Question: What i need help with is when someone choose which CRN (course number),
I need to direct them to another page or form and save the button clicked as a value. (redirect and send the clicked value to that page)

'''
<table class="table table-bordered table-hover table-striped">
<thead>
<tr style="background-color:#f2f2f2">
<th>CRN</th>
<th>Section</th>
<th>Course Title</th>
<th>Start Time</th>
<th>End Time</th>
<th>Room Number</th>
</tr>
<?php $db = new mysqli('localhost', 'root', '', 'mydb');
if ($db-> connect_error){
die("connection_failed:".$db-> connect_error);
}
$sql ="SELECT CRN, section, Crse_Title, Crse_Start_Time, Crse_End_Time, Room_Num from section";
$result = $db -> query($sql);
if($result -> num_rows > 0){
while ($row = $result-> fetch_assoc()) {
echo "<tr>
<td><button class='btn btn-md' type='submit' name='section-submit'>".$row["CRN"]."</button></td>
<td>". $row["section"]. "</td>
<td>". $row["Crse_Title"]. "</td>
<td>". $row["Crse_Start_Time"]."</td>
<td>". $row["Crse_End_Time"]."</td>
<td>". $row["Room_Num"]."</td>
</tr>";
}
echo "</table>";
}
else {
echo "0 result";
}
$db -> close();
?>
</thead>
</table>
'''
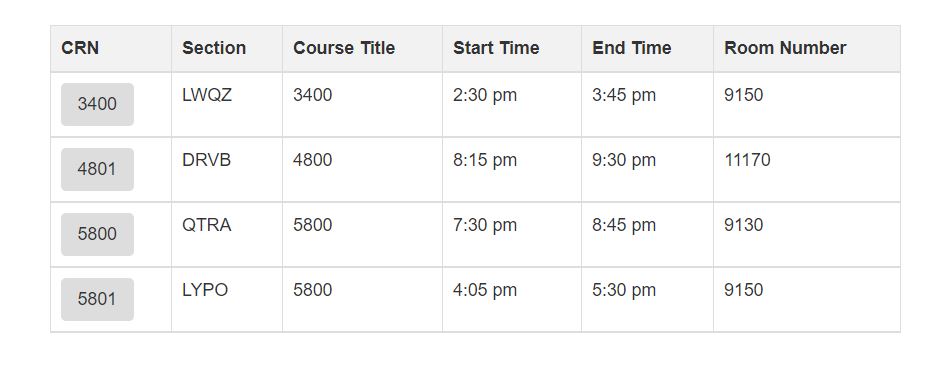
Answer: Unfortunately, I could not understand you completely.
However, I intend to help you.
What do i think you need:
'''
<table class="table table-bordered table-hover table-striped">
<thead>
<tr style="background-color:#f2f2f2">
<th>CRN</th>
<th>Section</th>
<th>Course Title</th>
<th>Start Time</th>
<th>End Time</th>
<th>Room Number</th>
</tr>
<?php
$db = new mysqli('localhost', 'root', '', 'mydb');
if($db->connect_error)
{
die("connection_failed:".$db->connect_error);
}
$sql="SELECT CRN, section, Crse_Title, Crse_Start_Time, Crse_End_Time, Room_Num from section";
$result = $db->query($sql);
if($result->num_rows > 0)
{
while ($row = $result->fetch_assoc())
{
echo "<tr>
<td><a href='course.php?id=".$row["CRN"]."' class='btn btn-md'>".$row["CRN"]."</a></td>
<td>". $row["section"]. "</td>
<td>". $row["Crse_Title"]. "</td>
<td>". $row["Crse_Start_Time"]."</td>
<td>". $row["Crse_End_Time"]."</td>
<td>". $row["Room_Num"]."</td>
</tr>";
}
//echo "</table>";
}
else
{
echo "0 result";
}
$db->close();
?>
</thead>
</table>
'''
'''
<?php
if(isset($_GET['id']))
{
//is_numeric()
$id=(int) $_GET['id'];
print "Current Course ID : " . $id;
}
?>
'''
There are other ways too.( such as : Writing JavaScript code )